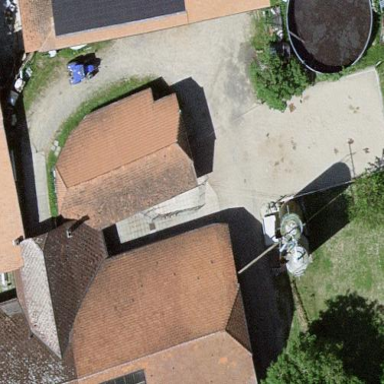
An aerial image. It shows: Farm building.